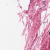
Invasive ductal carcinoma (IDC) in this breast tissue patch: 0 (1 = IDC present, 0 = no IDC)